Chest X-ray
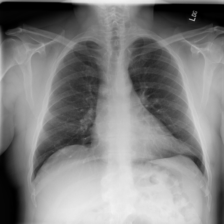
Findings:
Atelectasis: negative
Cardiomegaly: negative
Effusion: negative
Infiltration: negative
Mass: negative
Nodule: negative
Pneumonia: negative
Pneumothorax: negative
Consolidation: negative
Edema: negative
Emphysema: negative
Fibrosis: negative
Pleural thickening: negative
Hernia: negative